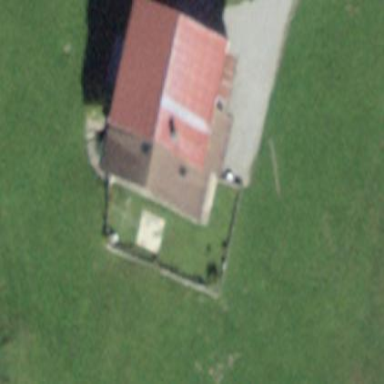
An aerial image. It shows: Farm building.